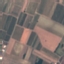
Land use / land cover class: PermanentCrop